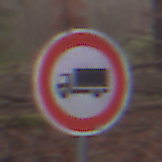
Verkehrszeichen: VerbotFuerKraftfahrzeugeUeberDreiKommaFuenfTonnen
Umgebung: Outdoor, Nature
Tageszeit: Midday
Wetter: Overcast
Licht: Natural
Jahreszeit: Autumn
Kontrast: LowContrast